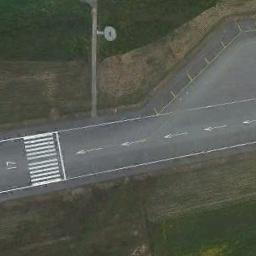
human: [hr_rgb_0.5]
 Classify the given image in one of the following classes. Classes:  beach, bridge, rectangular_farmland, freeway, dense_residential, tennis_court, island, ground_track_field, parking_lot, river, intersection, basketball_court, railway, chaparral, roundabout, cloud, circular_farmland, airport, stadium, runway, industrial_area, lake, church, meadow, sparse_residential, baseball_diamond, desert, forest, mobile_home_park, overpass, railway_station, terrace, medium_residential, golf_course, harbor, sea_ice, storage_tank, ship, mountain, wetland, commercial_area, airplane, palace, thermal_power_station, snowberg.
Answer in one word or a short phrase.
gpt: runway